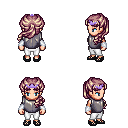
a pixel art fantasy rpg character, female body template, human, light skin, steel chest armor, white pants, white blonde princess hairstyle, purple tiara, white cloth bracers, ghillies, four views (front, back, left, right), 2x2 character sprite sheet, small pixel art, hard edges, no anti-aliasing